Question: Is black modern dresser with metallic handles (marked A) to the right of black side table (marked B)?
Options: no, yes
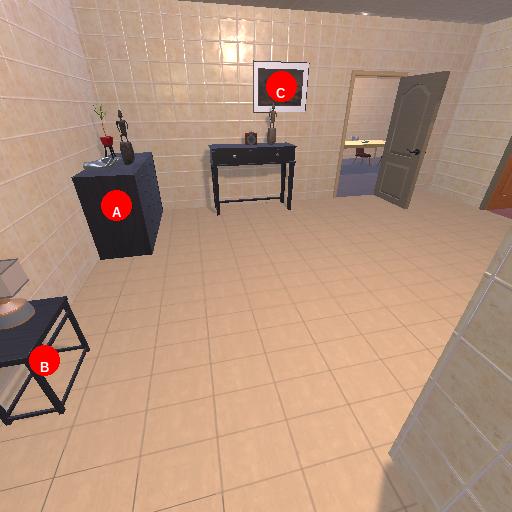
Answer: no